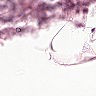
Metastatic tissue present: no